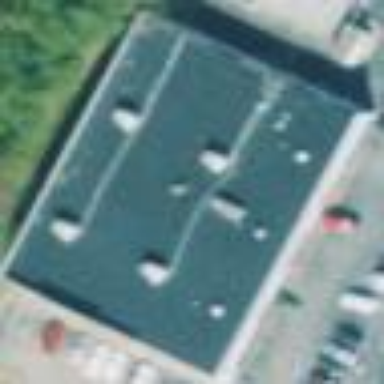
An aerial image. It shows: Retail building housing car repair shop.